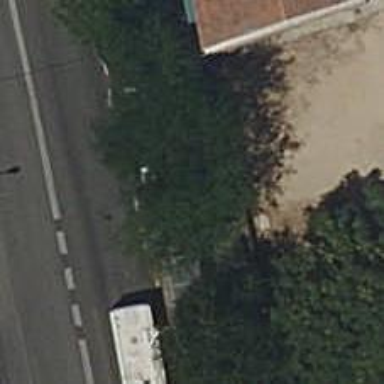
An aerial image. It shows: Bus stop with shelter. It is platform for public transport.